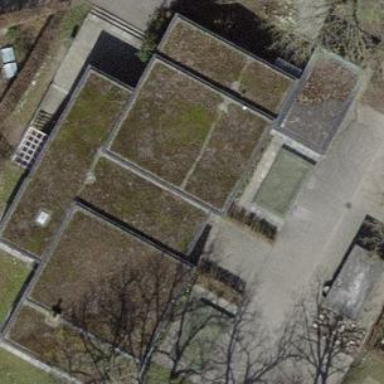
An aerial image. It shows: Kindergarten building.